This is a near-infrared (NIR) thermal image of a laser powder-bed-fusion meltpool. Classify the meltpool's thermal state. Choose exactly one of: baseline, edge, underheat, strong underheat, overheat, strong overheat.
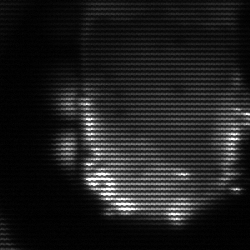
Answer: baseline